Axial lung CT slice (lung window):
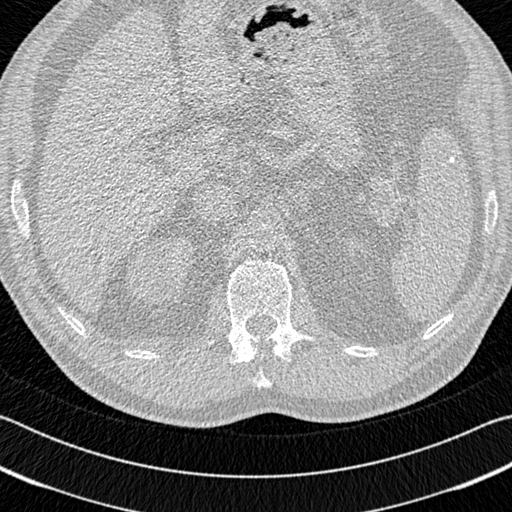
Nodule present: no